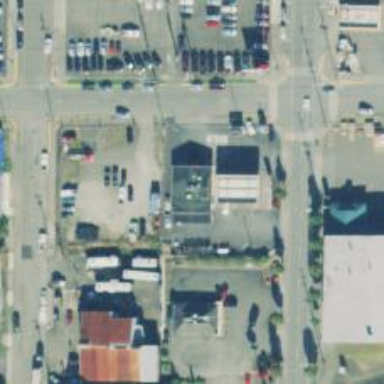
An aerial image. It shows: Convenience shop.